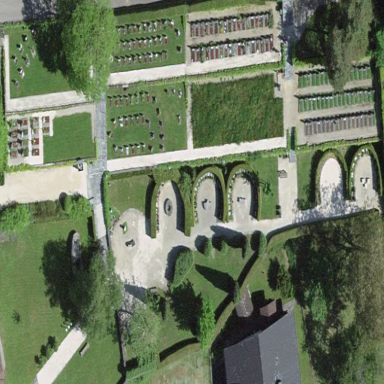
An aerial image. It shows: Cemetery.